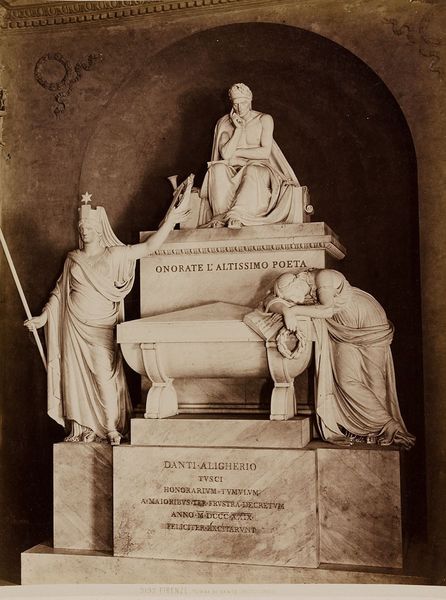
Titel: Firenze - Tomba die Dante, S. Croce
Künstler: Giacomo Brogi
Standort: Hamburg
Institution: Museum für Kunst und Gewerbe Hamburg
Schlagwörter: innenraum, kirche, person, skulptur, plastik, foto, fotografie, photographie, dom, literatur, kathedrale, photo, kircheninneres, dante, dorfkirche, basilika, santa, kirchenbau, architekturfotografie, ausstattung, albumin, bildhauerkunst, lichtbild, kenotaph, grabdenkmal, sachfotografie, historische, dichtkunst, stadtkirche, alighieri, architekturphotographie, bildwerke, scheingrab, croce, angewandte und bildende kunst, hessische systematik, persönlichkeit, schwarzweißpositivverfahren, silbersalzverfahren, schwarzweißfotografie, objektstudien, sachphotographie, albuminpapier